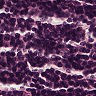
Metastatic tissue present: no